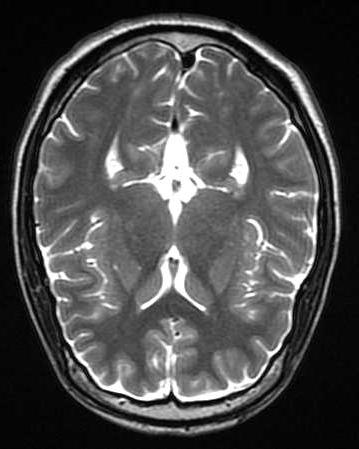
Label: notumor